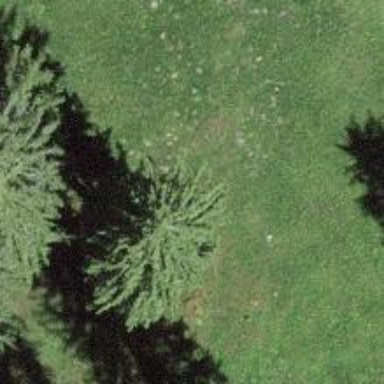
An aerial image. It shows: Single tag "natural: tree."